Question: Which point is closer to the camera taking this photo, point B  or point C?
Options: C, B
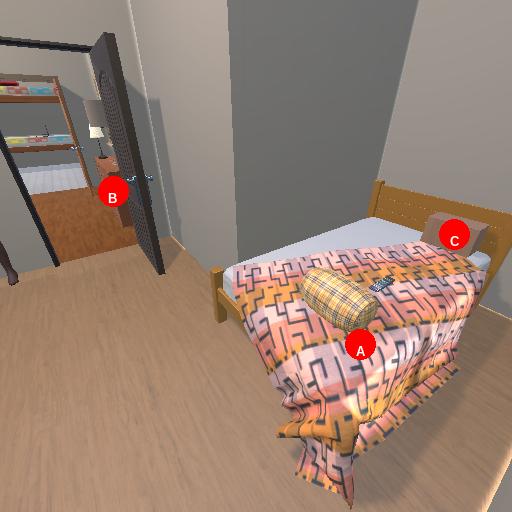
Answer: C